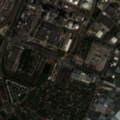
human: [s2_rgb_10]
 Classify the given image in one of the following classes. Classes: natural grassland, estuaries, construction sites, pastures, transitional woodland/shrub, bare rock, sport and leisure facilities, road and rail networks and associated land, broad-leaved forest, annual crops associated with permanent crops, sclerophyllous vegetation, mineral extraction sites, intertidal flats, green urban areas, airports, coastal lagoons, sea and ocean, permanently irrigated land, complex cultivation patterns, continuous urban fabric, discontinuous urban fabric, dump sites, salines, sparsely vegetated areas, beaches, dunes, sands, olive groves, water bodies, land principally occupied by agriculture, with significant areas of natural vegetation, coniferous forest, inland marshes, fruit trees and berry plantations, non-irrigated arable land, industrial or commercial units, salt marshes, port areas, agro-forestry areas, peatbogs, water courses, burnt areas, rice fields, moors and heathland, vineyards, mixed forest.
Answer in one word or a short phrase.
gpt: discontinuous urban fabric, industrial or commercial units